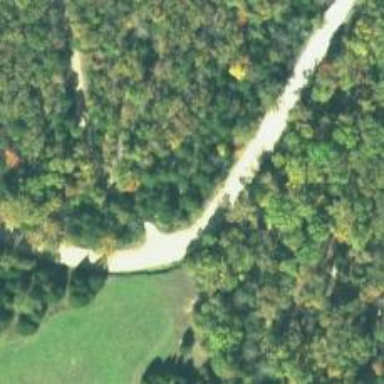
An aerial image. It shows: Unclassified road.